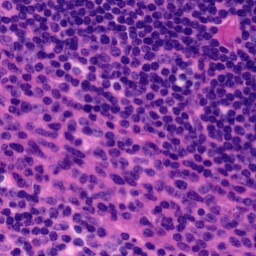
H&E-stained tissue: Tonsil